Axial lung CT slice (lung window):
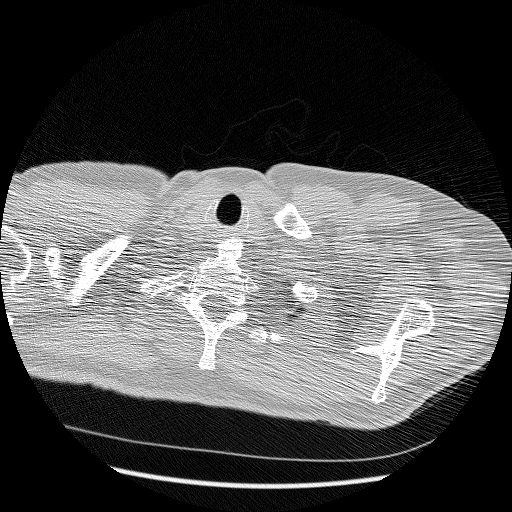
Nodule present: no